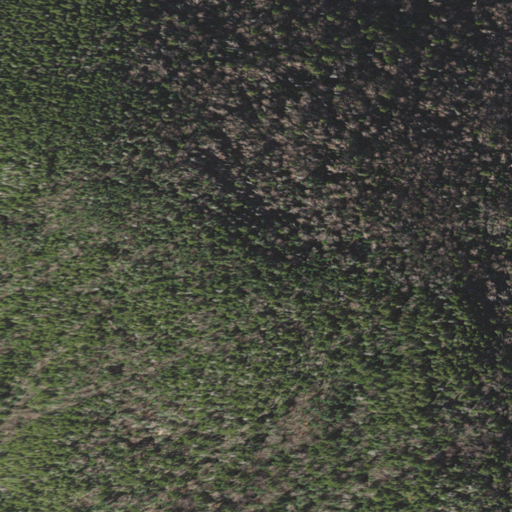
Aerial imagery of mountain in New Hampshire named Little Wildcat Mountain containing evergreen forest and mixed forest